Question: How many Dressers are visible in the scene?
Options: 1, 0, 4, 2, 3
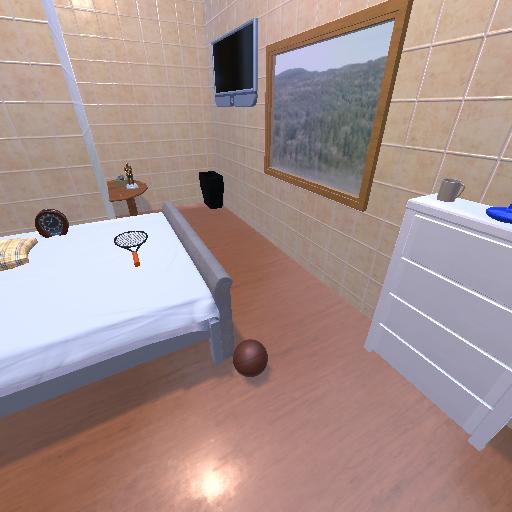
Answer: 1